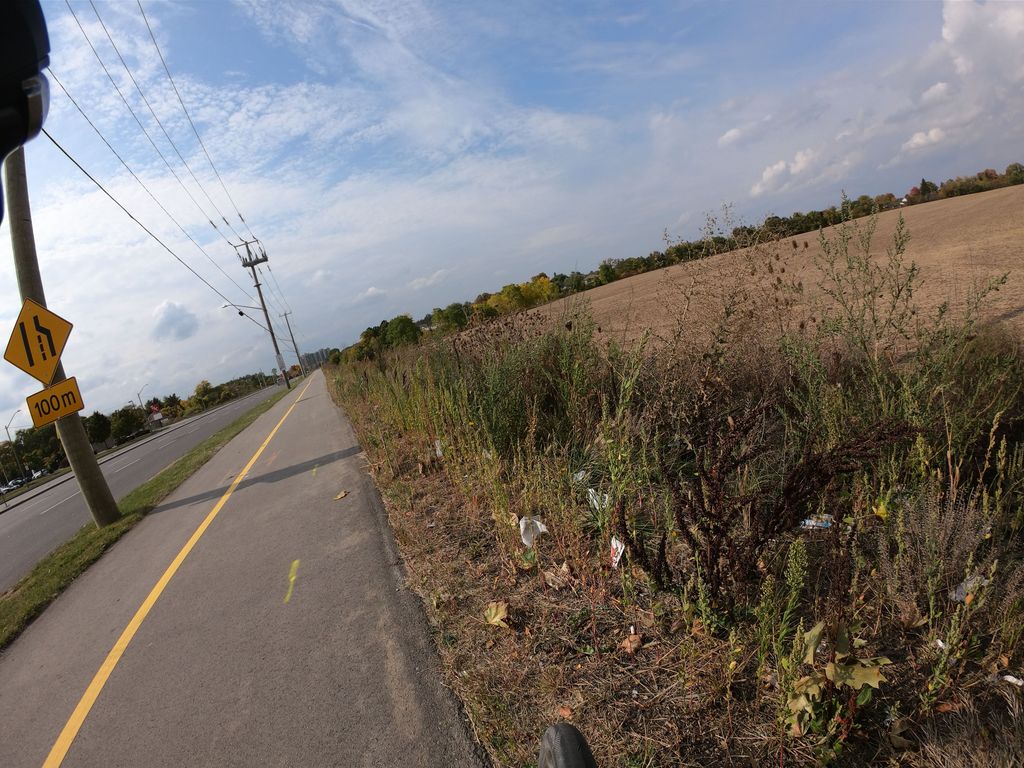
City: kitchener-waterloo